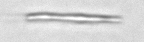
Label: fiber